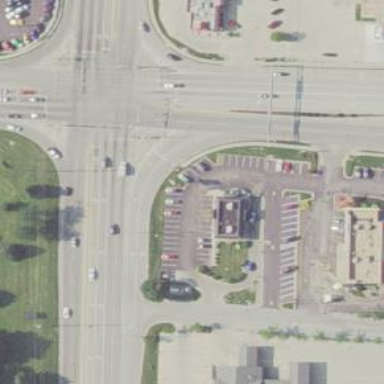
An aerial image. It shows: Footway with asphalt surface and marked with lines at the crossing.